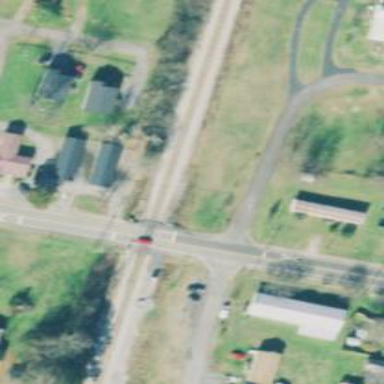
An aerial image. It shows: Level crossing with lights at the railway.